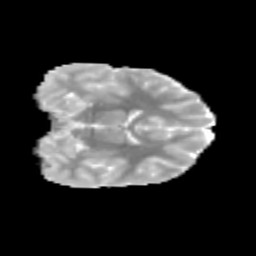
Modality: MD
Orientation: coronal
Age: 13
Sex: male
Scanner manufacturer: siemens
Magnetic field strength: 3 T
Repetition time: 3.8 s
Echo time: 0.07 s